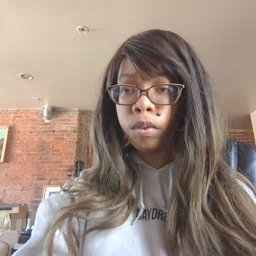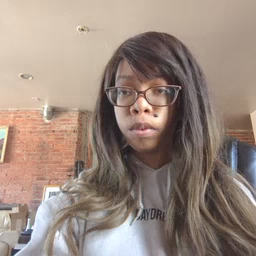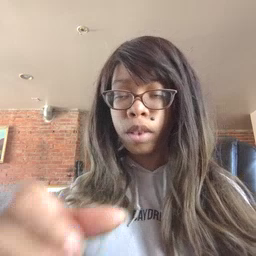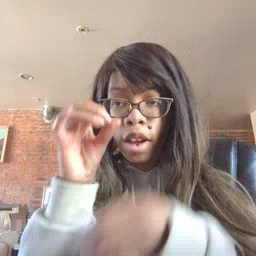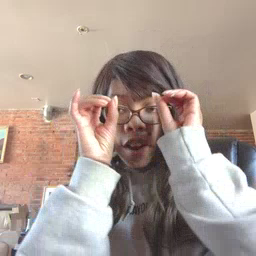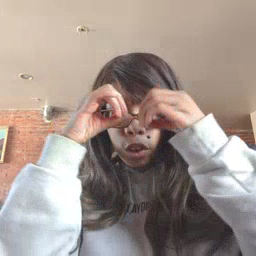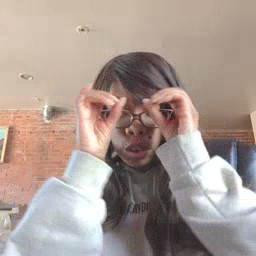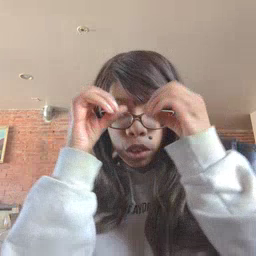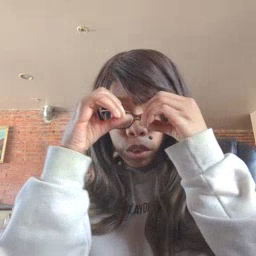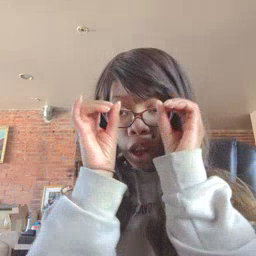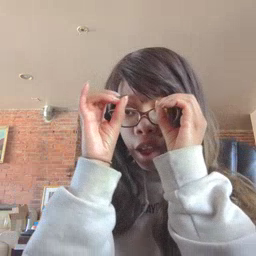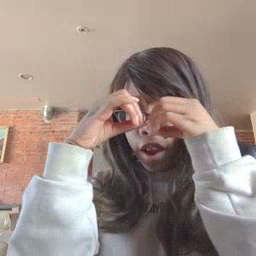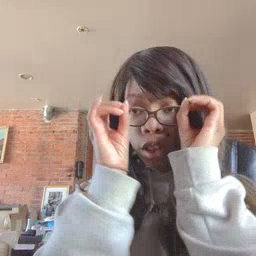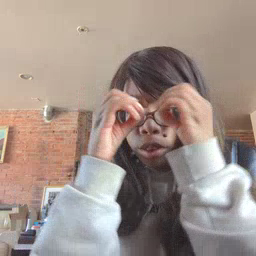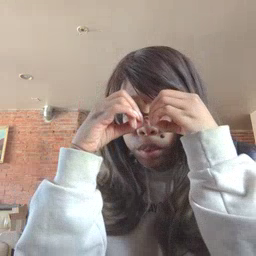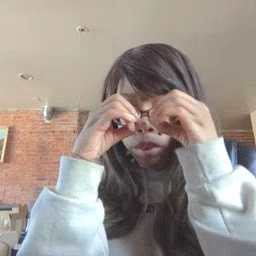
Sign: owl